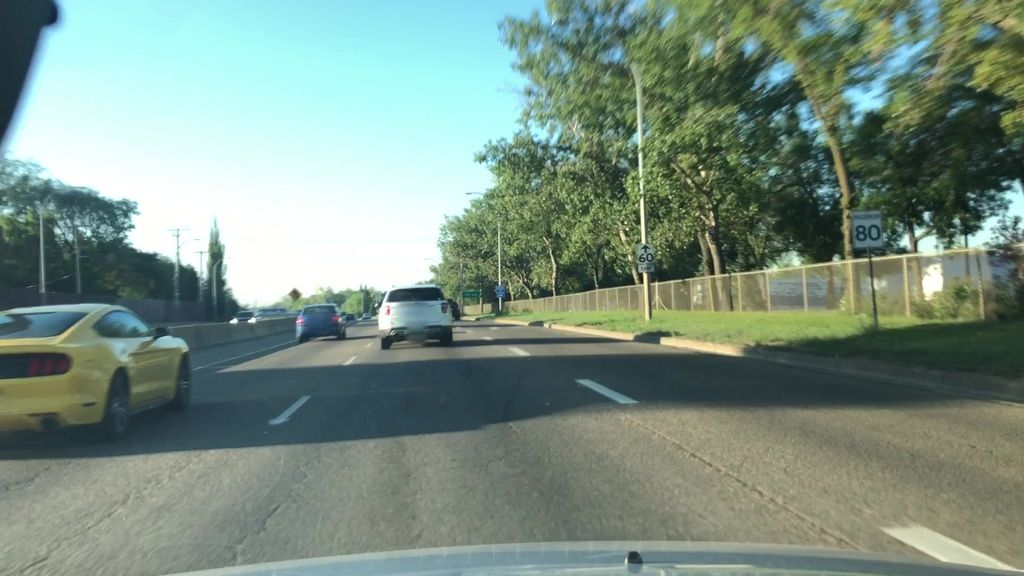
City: edmonton